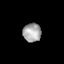
Tissue: skin
Cell type: Epithelial cells
Senescence score: 0.2812
Nuclear area (px): 324
Mean DAPI intensity: 171.133